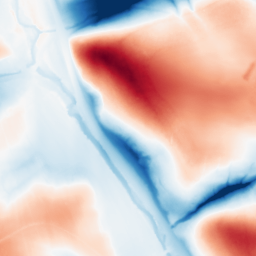
Category: classical
Decomposition family: gaussian_anisotropic
Decomposition parameters: sigma_x: 2
sigma_y: 50
Upsampling method: bilinear
Upsampling parameters: scale: 2
Upsampling scale: 2